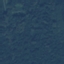
Label: Forest